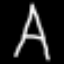
Label: The Eiffel Tower